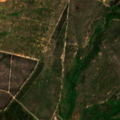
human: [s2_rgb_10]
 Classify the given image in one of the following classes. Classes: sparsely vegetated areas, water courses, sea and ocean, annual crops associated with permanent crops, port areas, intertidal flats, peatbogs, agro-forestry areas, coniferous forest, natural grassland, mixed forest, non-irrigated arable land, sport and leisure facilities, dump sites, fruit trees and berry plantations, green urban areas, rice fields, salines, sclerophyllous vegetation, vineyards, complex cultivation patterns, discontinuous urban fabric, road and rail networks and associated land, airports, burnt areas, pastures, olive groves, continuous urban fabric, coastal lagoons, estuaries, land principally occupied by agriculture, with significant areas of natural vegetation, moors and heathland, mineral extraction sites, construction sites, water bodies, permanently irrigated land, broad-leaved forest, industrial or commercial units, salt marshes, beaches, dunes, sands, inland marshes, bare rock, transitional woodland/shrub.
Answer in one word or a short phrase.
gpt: continuous urban fabric